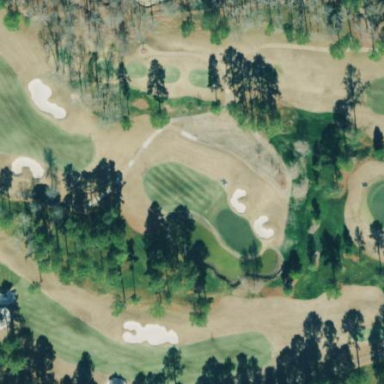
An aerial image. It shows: Golf rough area.